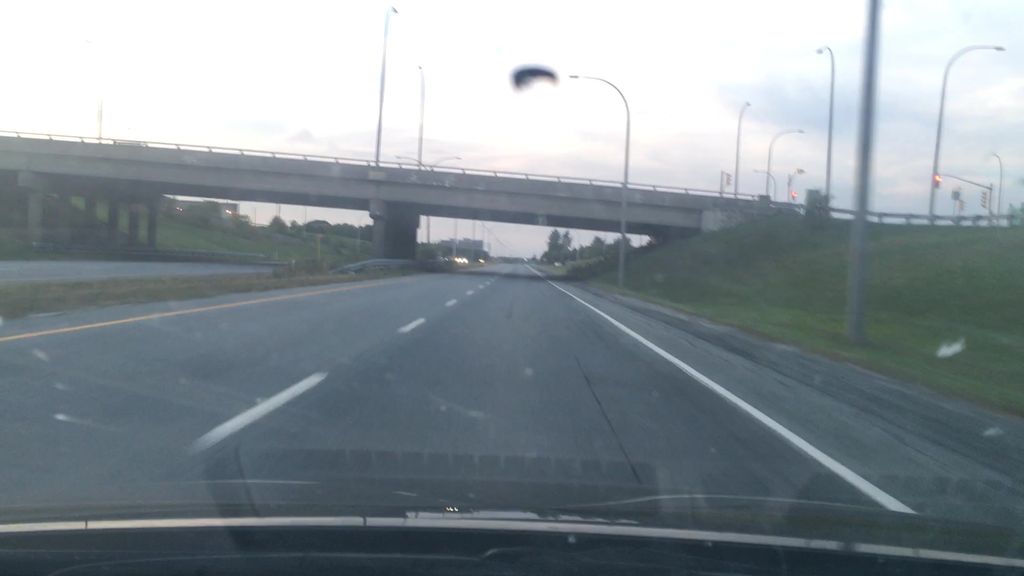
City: halifax